Question: I have a vector x and a vector y in which plot(x, y) works perfectly fine. However, i realized that for my application I would like to add a finite list of specific points (x1, y1)....(xn, yn) to this plot. To produce this, I used:
'''
a = c(x1, ....., xn)
b = c(y1, ....., yn)
plot(c(x, a), c(y, b))
'''
However I got the following graph:
You can see the connecting of the last endpoint with which i guess is one of the points I added. Does anyone know why this is happening? I also tried putting both x and y in a data frame and then sorting by x to try to remove this, but haven't had any luck.
EDIT:
---
Putting the two vectors into a data frame and then sorting by x DOES work. In my case, I was doing this all in a function, and assigned the sorted x and y to the global frame in case plot had failed. This caused the function to use the old environment values which was giving my error.
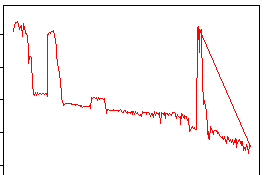
Answer: Try this:
'''
plot(x, y, col = "red", xlim = range(c(x, a)), ylim = range(c(y, b)))
lines(sort(a), b[order(a)], col = "blue")
'''